Interaction volume radius: 5 \u00c5
Interaction volume height: 15 \u00c5
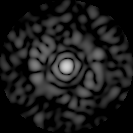
Disorder parameter: 0.8495